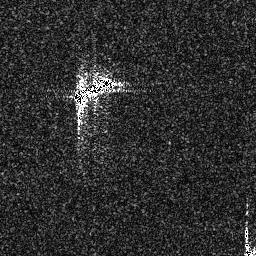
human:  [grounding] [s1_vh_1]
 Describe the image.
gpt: In the satellite image, there is  <ref>1 medium ship </ref> <box>[[27, 28, 45, 41, 0]]</box> located at center.